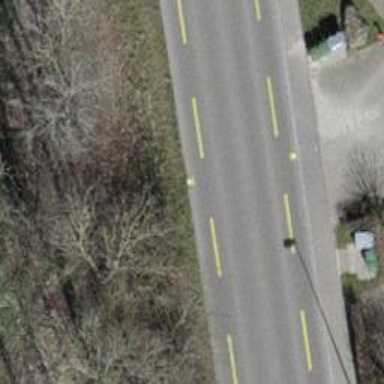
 featuring lane for cyclists on both sides."